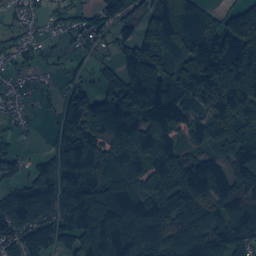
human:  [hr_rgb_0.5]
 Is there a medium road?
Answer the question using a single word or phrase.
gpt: no

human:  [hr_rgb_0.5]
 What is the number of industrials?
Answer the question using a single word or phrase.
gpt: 1

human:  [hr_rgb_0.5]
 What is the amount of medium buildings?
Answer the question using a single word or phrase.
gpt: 0

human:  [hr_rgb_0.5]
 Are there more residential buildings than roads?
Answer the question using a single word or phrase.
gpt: yes

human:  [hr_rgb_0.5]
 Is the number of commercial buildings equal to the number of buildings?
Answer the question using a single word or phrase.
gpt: no

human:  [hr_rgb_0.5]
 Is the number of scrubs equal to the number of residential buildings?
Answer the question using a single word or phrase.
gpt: no

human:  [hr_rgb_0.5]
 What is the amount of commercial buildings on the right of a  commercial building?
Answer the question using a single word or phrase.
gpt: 0

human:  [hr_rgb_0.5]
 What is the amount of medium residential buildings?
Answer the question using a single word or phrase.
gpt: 0

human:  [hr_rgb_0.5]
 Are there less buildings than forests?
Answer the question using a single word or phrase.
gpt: no

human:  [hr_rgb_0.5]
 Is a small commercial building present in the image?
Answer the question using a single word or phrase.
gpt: no

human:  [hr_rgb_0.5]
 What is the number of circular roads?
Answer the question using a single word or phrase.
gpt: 0

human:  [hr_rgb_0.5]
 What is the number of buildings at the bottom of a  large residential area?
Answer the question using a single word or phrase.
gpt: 27

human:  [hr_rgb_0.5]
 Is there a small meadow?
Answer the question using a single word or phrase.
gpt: no

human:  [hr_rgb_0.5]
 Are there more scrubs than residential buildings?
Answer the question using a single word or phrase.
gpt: no

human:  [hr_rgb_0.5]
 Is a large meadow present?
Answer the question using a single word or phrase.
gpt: yes

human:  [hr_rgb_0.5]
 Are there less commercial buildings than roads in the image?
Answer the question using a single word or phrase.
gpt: yes

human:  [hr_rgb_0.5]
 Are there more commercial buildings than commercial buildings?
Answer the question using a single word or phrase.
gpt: no

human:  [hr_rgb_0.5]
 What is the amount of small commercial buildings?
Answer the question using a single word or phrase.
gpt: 0

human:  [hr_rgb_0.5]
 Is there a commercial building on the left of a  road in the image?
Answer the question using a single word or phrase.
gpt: no

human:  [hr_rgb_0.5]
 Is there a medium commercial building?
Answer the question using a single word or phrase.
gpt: no

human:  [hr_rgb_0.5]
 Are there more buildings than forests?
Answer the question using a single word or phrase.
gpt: yes

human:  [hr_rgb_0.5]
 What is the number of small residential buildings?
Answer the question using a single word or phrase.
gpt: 46

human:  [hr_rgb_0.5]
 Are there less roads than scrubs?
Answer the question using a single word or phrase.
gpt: no

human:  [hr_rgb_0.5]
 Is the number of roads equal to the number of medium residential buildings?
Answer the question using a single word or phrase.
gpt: no

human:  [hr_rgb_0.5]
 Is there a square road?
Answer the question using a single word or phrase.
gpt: no

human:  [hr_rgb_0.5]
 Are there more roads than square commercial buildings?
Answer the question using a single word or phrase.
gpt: yes

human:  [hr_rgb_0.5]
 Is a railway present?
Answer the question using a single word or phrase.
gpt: yes

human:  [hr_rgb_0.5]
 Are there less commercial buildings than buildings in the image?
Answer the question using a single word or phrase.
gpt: yes

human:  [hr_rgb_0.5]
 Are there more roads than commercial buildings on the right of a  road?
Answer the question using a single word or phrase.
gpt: yes

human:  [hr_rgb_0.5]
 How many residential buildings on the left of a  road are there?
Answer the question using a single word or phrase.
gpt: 46

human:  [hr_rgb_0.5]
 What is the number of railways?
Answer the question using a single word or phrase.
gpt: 1

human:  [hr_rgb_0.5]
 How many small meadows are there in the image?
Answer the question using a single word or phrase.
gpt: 0

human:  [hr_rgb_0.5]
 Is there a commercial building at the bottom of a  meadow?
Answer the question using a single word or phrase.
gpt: no

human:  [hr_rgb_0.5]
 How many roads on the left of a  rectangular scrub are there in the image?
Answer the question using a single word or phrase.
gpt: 0

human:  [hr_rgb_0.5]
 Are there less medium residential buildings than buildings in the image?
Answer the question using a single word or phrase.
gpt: yes

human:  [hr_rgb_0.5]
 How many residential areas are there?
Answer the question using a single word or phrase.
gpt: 7